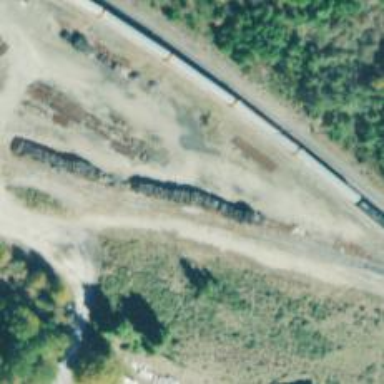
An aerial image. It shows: Abandoned railway yard.